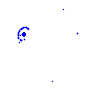
Particle: electron